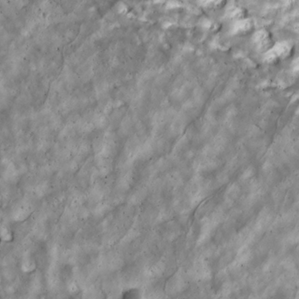
Label: non_frost